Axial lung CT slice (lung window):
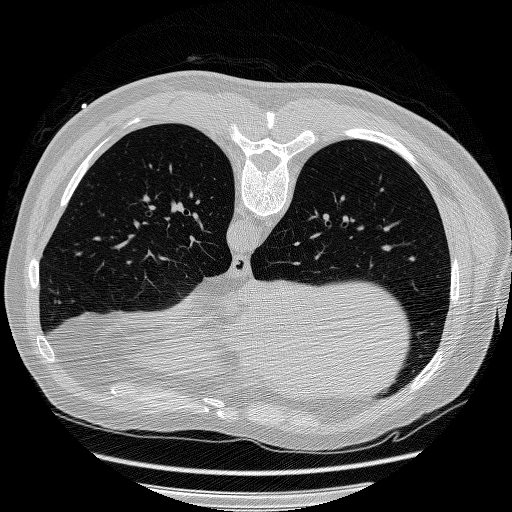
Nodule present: no